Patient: sex M, age 52
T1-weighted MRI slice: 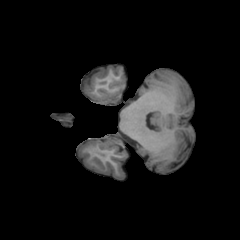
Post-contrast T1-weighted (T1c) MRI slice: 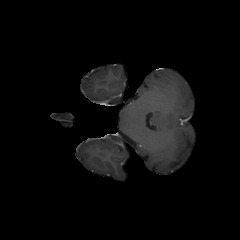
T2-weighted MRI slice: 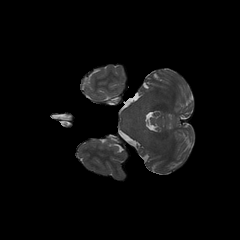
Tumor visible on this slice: no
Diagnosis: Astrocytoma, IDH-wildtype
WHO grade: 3